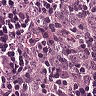
Metastatic tissue present: yes